Question: There is a lot of empty space between two plots of the same row. I tried to rectify this by changing the outer margins and plot margins using par() but it isn't working. Another solution I thought of was to increase the size of individual plots but I don't know how to.
'''
layout(matrix(1:8, ncol=2, byrow=TRUE))
par(oma=c(5,0.1,1,1), mar=c(5,0.1,1,1), pty="s")
plot(Annual.Rainfall.in.mm ~ Year, data=AnnRF, ylab = "Rainfall (mm)", sub="(a)", col="blue", bg="blue", pch=21, cex.lab = 1.4)
lines(lowess(AnnRF$Year, AnnRF$Annual.Rainfall.in.mm), col="red", lwd=3)
plot(Annual.Rainy.Days ~ Year, data=AnnRD, ylab = "Rainy Days", sub="(b)", col="blue", bg="blue", pch=21, cex.lab = 1.4)
lines(lowess(AnnRD$Year, AnnRD$'Annual.Rainy.Days'), col="red", lwd=3)
plot(Monsoon.Rainfall.in.mm ~ Year, data=MonRF, ylab = "Rainfall (mm)", sub="(c)", col="blue", bg="blue", pch=21, cex.lab = 1.4)
lines(lowess(MonRF$Year, MonRF$'Monsoon.Rainfall.in.mm'), col="red", lwd=3)
plot(Monsoon.Rainy.Days ~ Year, data=MonRD, ylab = "Rainy Days", sub="(d)", col="blue", bg="blue", pch=21, cex.lab = 1.4)
lines(lowess(MonRD$Year, MonRD$'Monsoon.Rainy.Days'), col="red", lwd=3)
plot(Pre.Monsoon.Rainfall.in.mm ~ Year, data=PreRF, ylab = "Rainfall (mm)", sub="(e)", col="blue", bg="blue", pch=21, cex.lab = 1.4)
lines(lowess(PreRF$Year, PreRF$'Pre.Monsoon.Rainfall.in.mm'), col="red", lwd=3)
plot(Pre.Monsoon.Rainy.Days ~ Year, data=PreRD, ylab = "Rainy Days", sub="(f)", col="blue", bg="blue", pch=21, cex.lab = 1.4)
lines(lowess(PreRD$Year, PreRD$'Pre.Monsoon.Rainy.Days'), col="red", lwd=3)
plot(Post.Monsoon.Rainfall.in.mm ~ Year, data=PostRF, ylab = "Rainfall (mm)", sub="(g)", col="blue", bg="blue", pch=21, cex.lab = 1.4)
lines(lowess(PostRF$Year, PostRF$'Post.Monsoon.Rainfall.in.mm'), col="red", lwd=3)
plot(Post.Monsoon.Rainy.Days ~ Year, data=PostRD, ylab = "Rainy Days", sub="(h)", col="blue", bg="blue", pch=21, cex.lab = 1.4)
lines(lowess(PostRD$Year, PostRD$'Post.Monsoon.Rainy.Days'), col="red", lwd=3)
'''

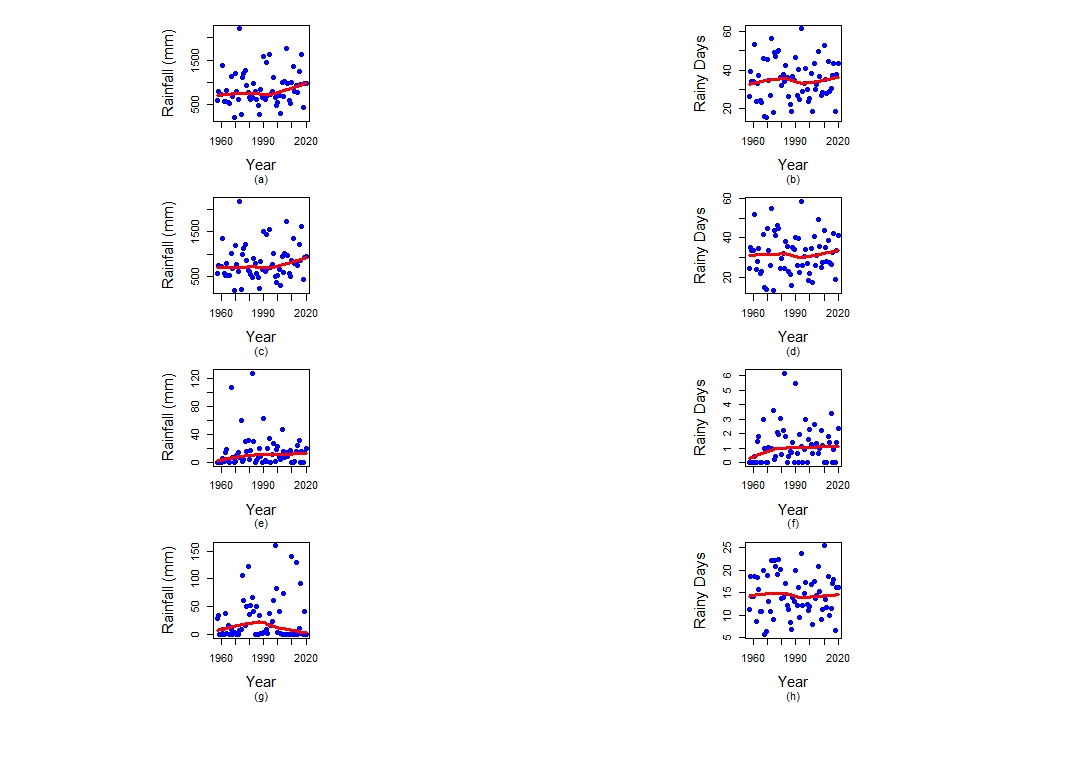
Answer: You can save the plot by controlling with overall width and height of the image i.e. plot page size, for example, as a png file.
The argument 'pty = "s"' forces a square plot. So by playing around with the width and height arguments of the plot page size you can get the appearance you want.
Alternatively you can use the 'respect' argument of 'layout' and use 'cex.lab' to vary the axis label size.
'''
layout(matrix(1:8, ncol=2, byrow=TRUE), respect = TRUE)
par(oma=c(0, 0, 0, 0),
mar=c(5,4,1,1),
pty="s")
for(i in 1:8) plot(iris$Sepal.Length, iris$Petal.Length, sub = i,
cex.lab = 1.5)
'''
<URL>